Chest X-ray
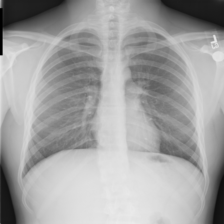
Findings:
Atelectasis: negative
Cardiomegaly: negative
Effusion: negative
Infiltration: negative
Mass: negative
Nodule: negative
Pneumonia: negative
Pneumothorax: negative
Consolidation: negative
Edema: negative
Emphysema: negative
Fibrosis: negative
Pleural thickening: negative
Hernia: negative